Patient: sex M, age 52
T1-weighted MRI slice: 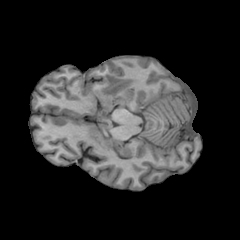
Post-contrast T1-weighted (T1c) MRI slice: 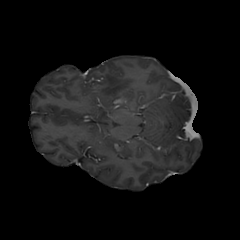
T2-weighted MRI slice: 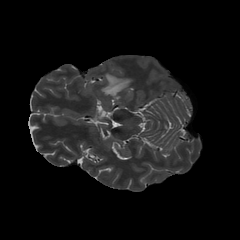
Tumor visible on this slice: yes
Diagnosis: Glioblastoma, IDH-wildtype
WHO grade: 4